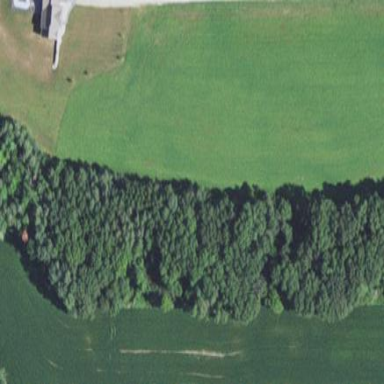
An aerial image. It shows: Beautiful woodland area.